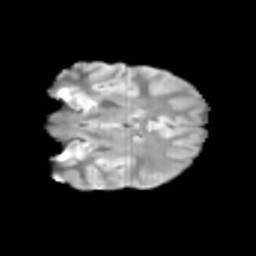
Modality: T2w
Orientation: coronal
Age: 12
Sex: female
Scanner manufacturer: siemens
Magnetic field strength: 3 T
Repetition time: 3.8 s
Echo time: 0.07 s